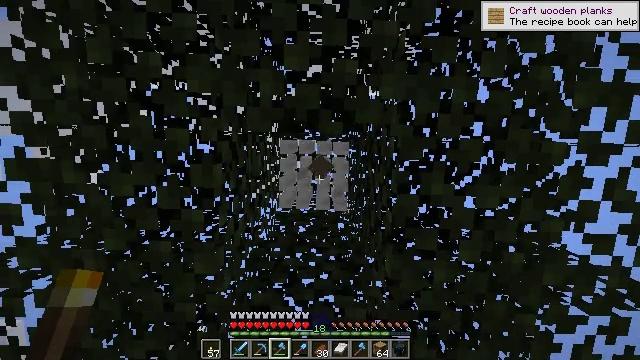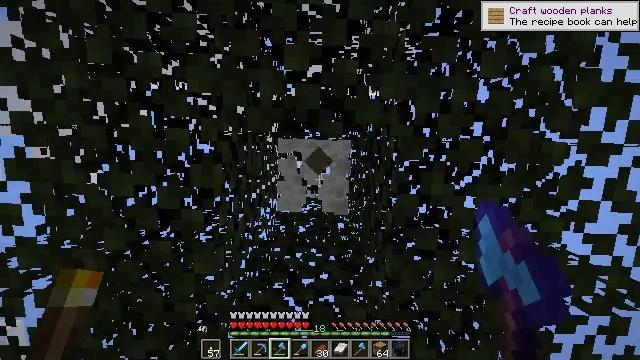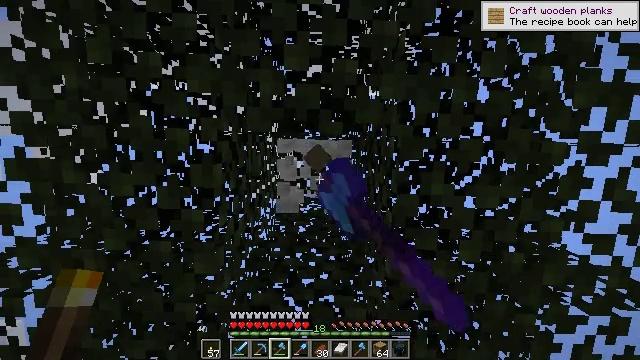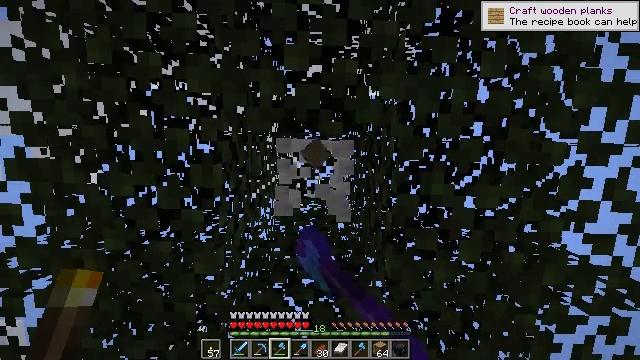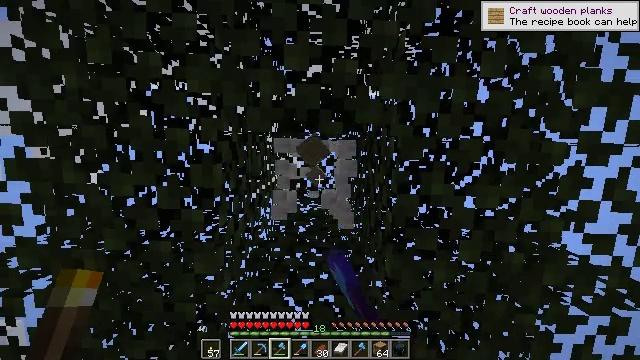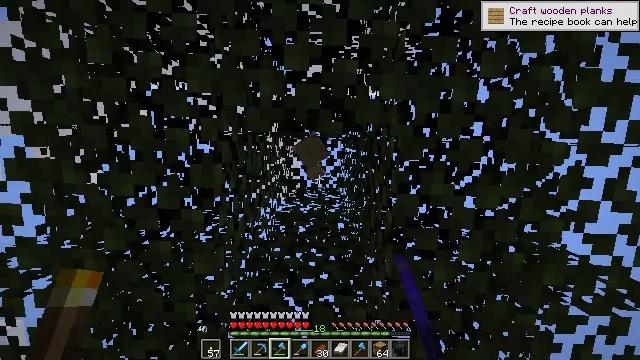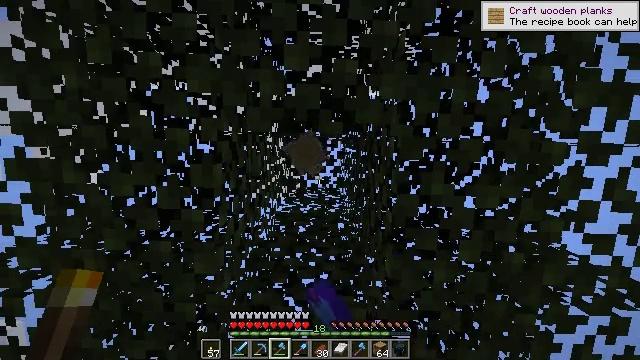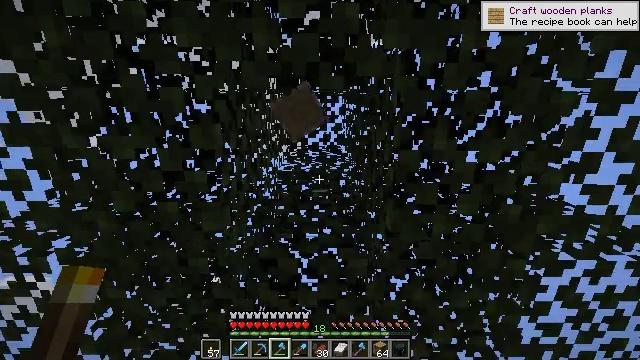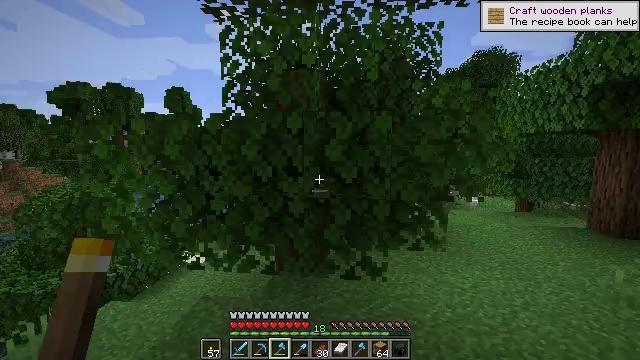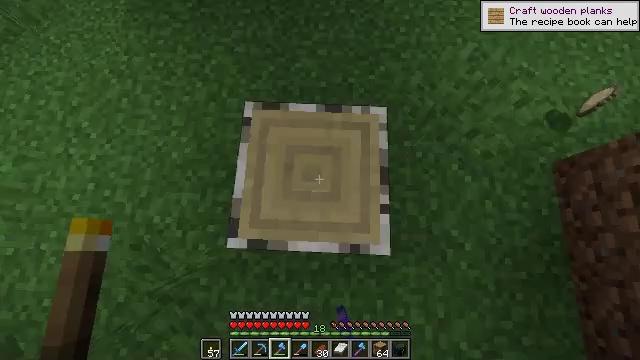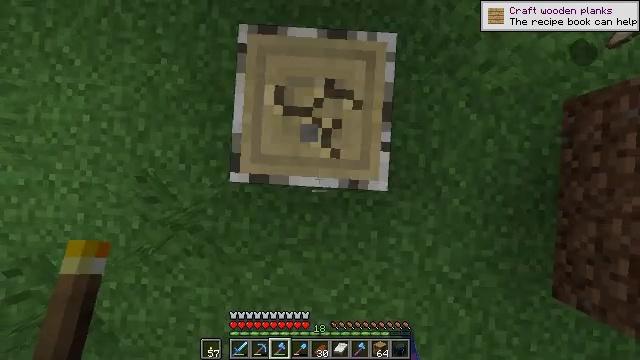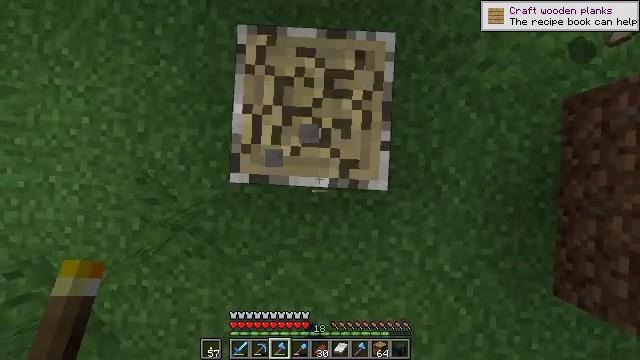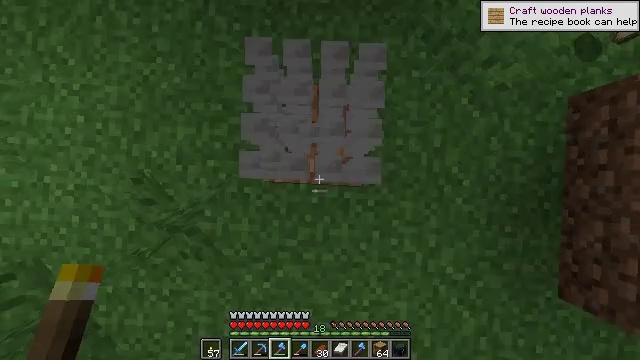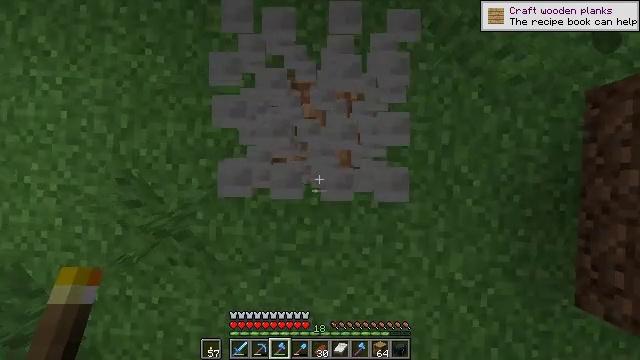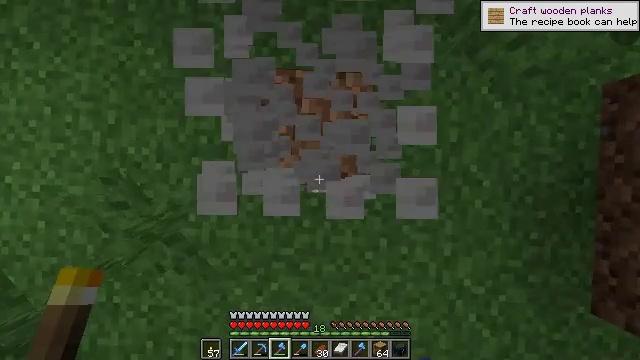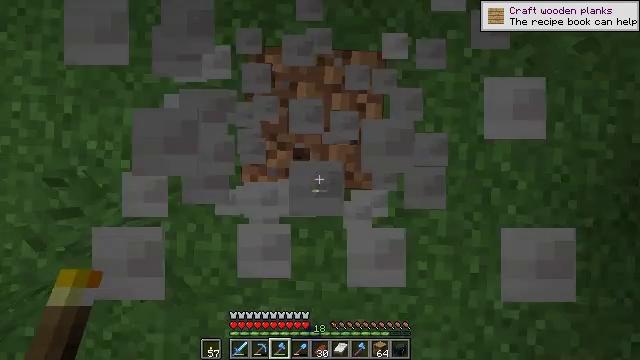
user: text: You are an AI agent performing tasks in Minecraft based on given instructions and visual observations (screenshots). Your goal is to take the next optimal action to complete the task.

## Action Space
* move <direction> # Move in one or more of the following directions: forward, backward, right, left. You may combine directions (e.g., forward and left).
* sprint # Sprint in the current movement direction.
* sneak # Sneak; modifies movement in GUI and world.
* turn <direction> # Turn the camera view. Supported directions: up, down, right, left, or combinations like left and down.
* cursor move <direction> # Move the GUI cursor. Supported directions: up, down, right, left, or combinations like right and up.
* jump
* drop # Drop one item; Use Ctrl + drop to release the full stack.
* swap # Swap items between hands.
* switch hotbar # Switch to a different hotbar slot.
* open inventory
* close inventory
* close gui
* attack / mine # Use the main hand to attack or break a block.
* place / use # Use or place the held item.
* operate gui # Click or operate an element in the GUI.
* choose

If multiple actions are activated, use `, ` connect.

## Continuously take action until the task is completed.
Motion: motion action
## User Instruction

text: Chop down the birch log.
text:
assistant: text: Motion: attack / mine
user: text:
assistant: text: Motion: attack / mine
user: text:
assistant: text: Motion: attack / mine
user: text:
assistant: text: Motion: attack / mine
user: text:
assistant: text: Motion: attack / mine
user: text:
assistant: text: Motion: attack / mine
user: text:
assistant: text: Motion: turn left and down
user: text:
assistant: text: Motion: turn left and down
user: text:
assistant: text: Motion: turn right and down
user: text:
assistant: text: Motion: turn down, attack / mine
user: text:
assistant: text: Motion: turn down, attack / mine
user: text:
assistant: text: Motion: attack / mine
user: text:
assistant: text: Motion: attack / mine
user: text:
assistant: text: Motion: attack / mine
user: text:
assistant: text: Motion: attack / mine
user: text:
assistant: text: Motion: turn left and up, attack / mine
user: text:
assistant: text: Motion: attack / mine